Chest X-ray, AP view. Patient: 28 years old, sex M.
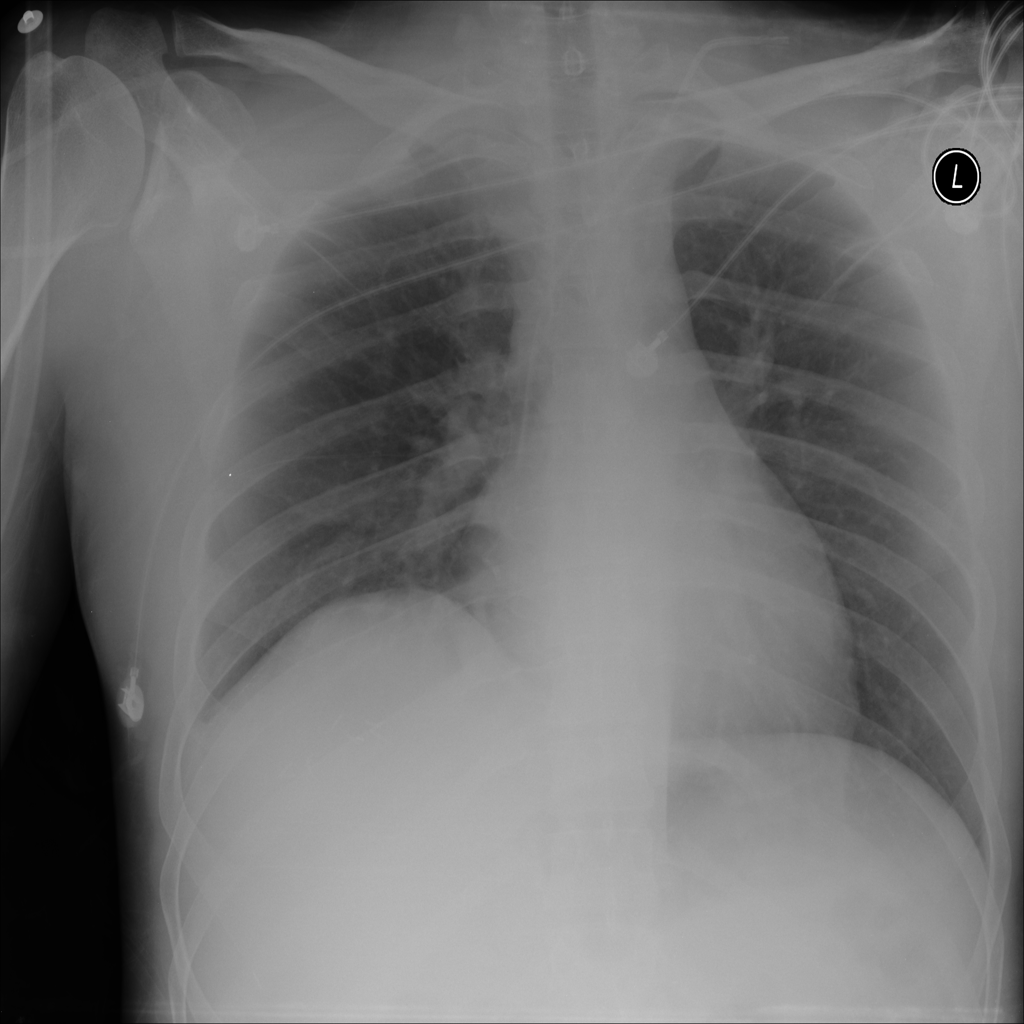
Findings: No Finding